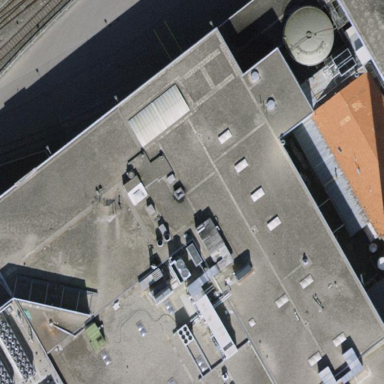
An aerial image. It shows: Industrial building.